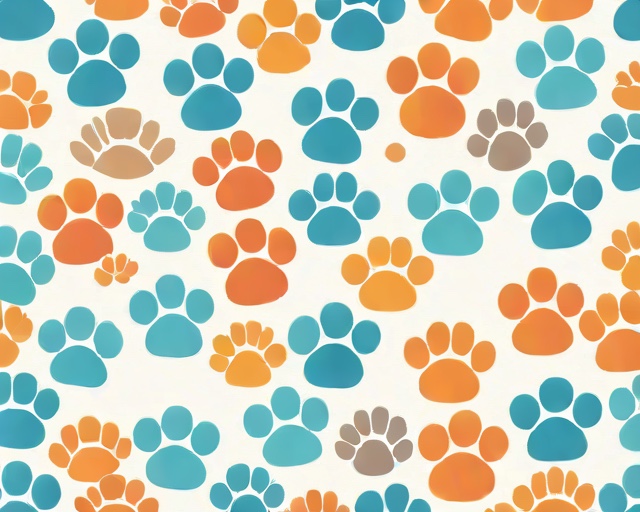
Category: Pets